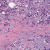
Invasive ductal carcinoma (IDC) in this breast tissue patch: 1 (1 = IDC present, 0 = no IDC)